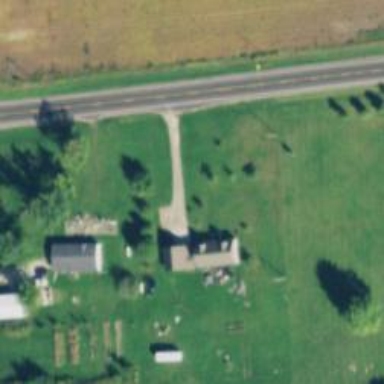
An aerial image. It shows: Driveway.